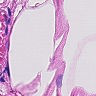
Metastatic tissue present: no